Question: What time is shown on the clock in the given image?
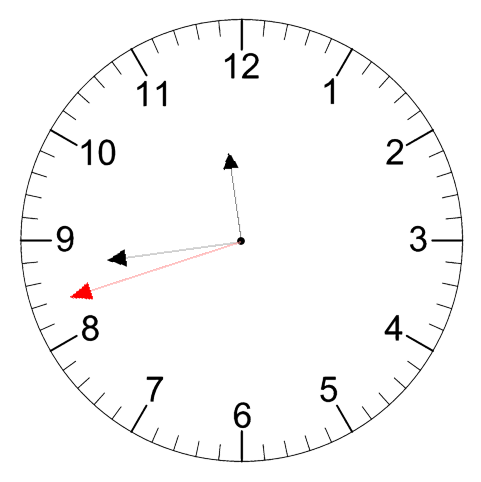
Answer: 11:43:42